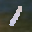
Label: 1